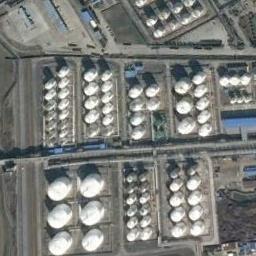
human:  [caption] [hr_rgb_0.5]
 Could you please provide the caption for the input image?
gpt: The storage tanks here are half white and half black .

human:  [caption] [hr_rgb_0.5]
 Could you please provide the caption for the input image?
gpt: There are many roads around the storage tanks .

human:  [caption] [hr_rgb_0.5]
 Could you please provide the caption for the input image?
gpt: There are many storage tanks on the bare land .

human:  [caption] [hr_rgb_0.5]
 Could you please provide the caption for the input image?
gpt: There are many neatly arranged storage tanks and many pipelines in the factory .

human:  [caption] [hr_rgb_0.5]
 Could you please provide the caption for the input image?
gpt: There are many white storage tanks arranged neatly .